Question: I need to place the content one below the other from the top and center align it.
I tried making all the positioning them and making the
and does not work.So I had to put left percentages for all three rows.
It looks rubbish when I reduce width of browser and when I reduce the height of the browser the overlap each other
I do not want .I want the content to be placed in that 100% height of wrapper and centered perfectly.How to implement this and also suggest me how to do it in ?

HTML
'''
<div id="wrapper">
<div id="row1">Long Text</div>
<div id="row2">Long Text</div>
<div id="row3">Long Text</div>
</div>
'''
CSS
'''
html,body{
height: 100%;
width: 100%;
}
#wrapper{
height: 100%;
width: 100%;
}
#row1{
height: 200px;
width: 600px;
}
#row2{
height: 400px;
width: 800px;
}
#row3{
height: 200px;
width: 500px;
}
'''
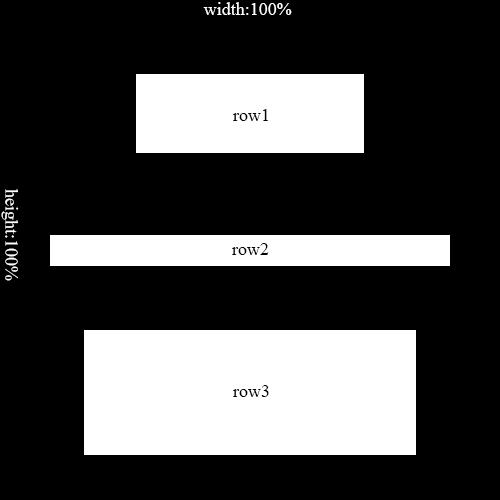
Answer: Please do like this
'''
html,body{
height: 100%;
width: 100%;
}
body{background: #333;}
#wrapper{
height: 100%;
width: 100%;
display: table;
}
.w1{
display: table-cell;
vertical-align: middle;
}
#row1{
height: 50px;
width: 600px;
background: #fff;
margin: 0 auto;
}
#row2{
height: 100px;
width: 800px;
background: #fff;
margin: 10px auto;
}
#row3{
height: 50px;
width: 500px;
background: #fff;
margin: 0 auto;
}
'''
'''
<div id="wrapper">
<div class="w1">
<div id="row1">Long Text</div>
<div id="row2">Long Text</div>
<div id="row3">Long Text</div>
</div>
</div>
'''